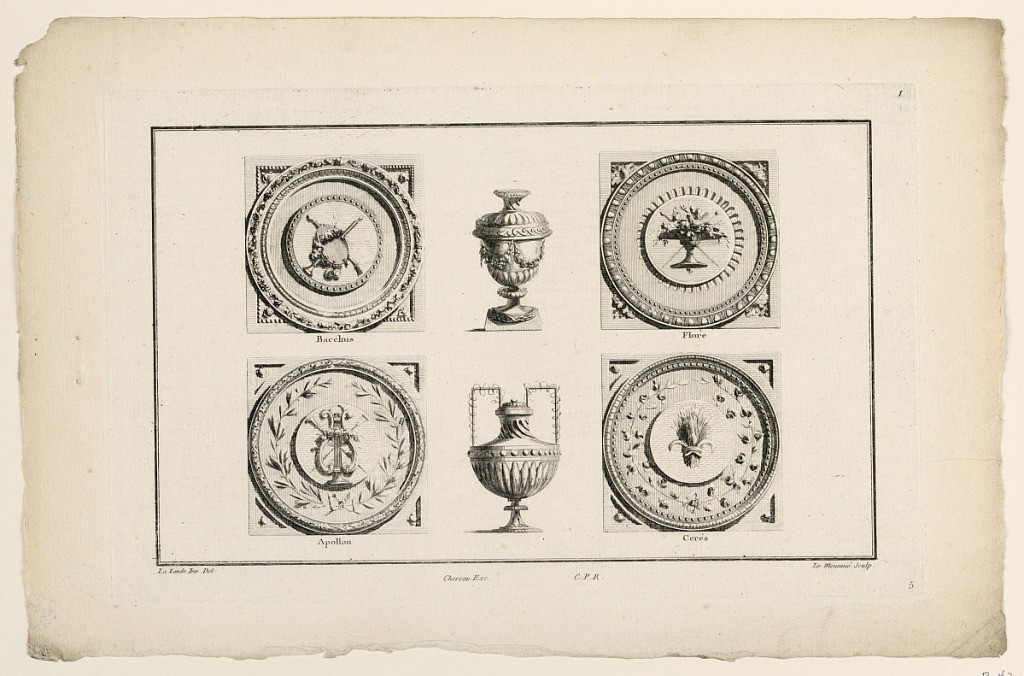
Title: Soffits and Vases, Plate 5 from "Cahier de Trophées, Soffites et Vases," Parte IX, Cahier I
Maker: Richard de Lalonde, French, active 1780–96
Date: ca. 1780
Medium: Engraving on paper
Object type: Print
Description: Four soffits dedicated to Bacchus, Flora, Apollo, and Ceres, with respective attributes, and two vases, one with handles. Below, engraver's and designer's names. From "Cahier de Trophéesm Soffites et Vases," parte IX, cahier I, planche 5.